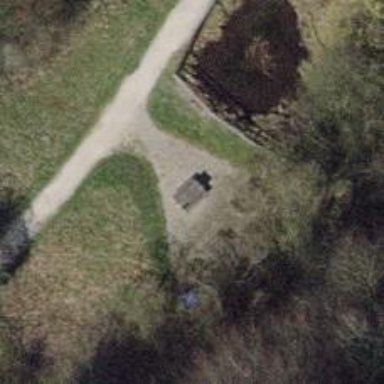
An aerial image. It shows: Picnic table located in leisure land area.